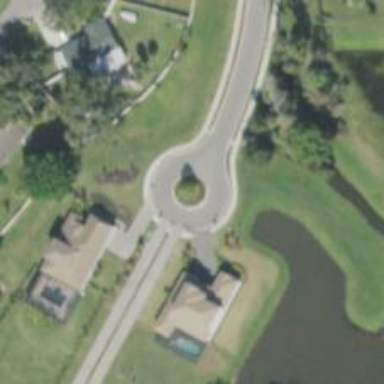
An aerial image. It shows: Turning loop on the road.